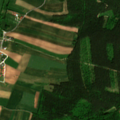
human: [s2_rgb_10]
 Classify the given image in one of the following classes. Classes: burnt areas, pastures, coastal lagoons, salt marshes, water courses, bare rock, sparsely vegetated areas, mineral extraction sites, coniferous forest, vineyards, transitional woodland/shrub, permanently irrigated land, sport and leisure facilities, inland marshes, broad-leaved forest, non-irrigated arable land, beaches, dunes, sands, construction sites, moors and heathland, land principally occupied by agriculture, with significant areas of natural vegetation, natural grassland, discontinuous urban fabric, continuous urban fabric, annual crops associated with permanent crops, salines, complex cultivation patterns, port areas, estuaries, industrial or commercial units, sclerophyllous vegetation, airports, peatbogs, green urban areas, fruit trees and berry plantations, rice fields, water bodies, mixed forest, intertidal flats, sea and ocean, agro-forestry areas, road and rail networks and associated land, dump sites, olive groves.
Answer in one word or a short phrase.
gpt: discontinuous urban fabric, non-irrigated arable land, coniferous forest, mixed forest